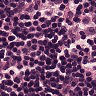
Metastatic tissue present: no